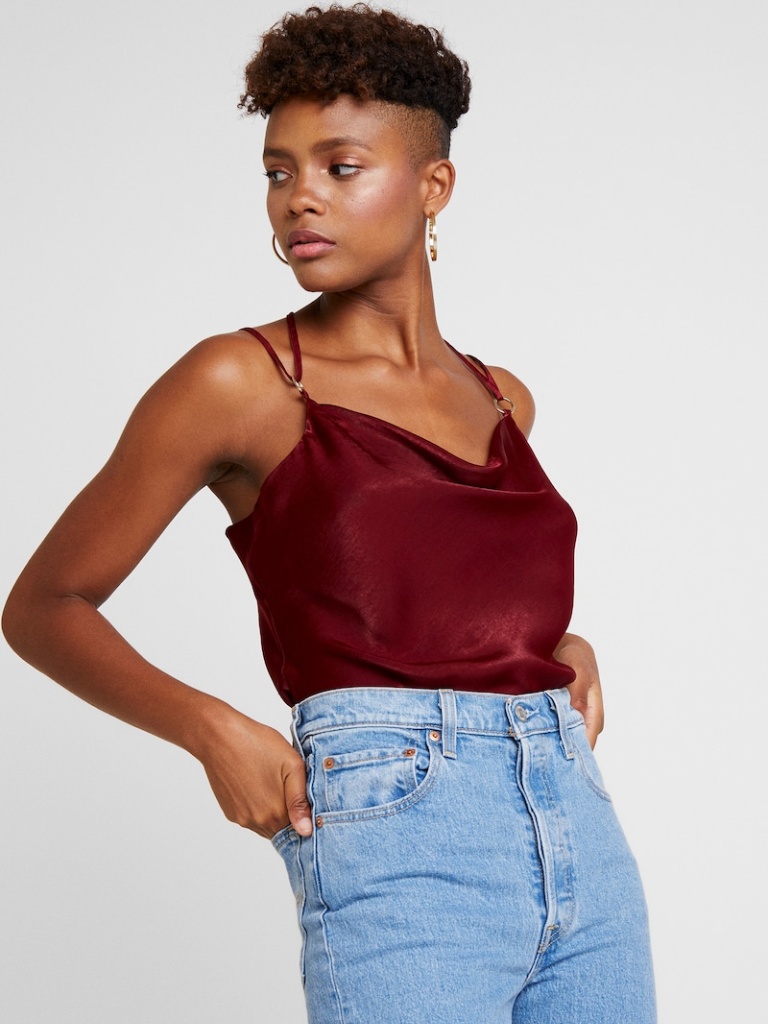
satin loose sleeveless hip length Fully Tucked in cowl camisole